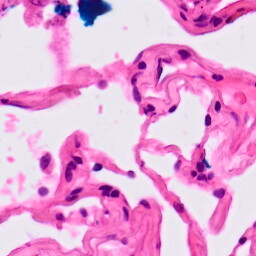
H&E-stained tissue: Lung